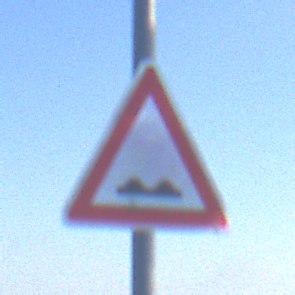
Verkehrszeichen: UnebeneFahrbahn
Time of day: MorningAfternoon
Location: Outdoor (Nature)
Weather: PartlyCloudy
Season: NotSpecified
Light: Natural